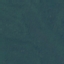
Land use / land cover: Forest